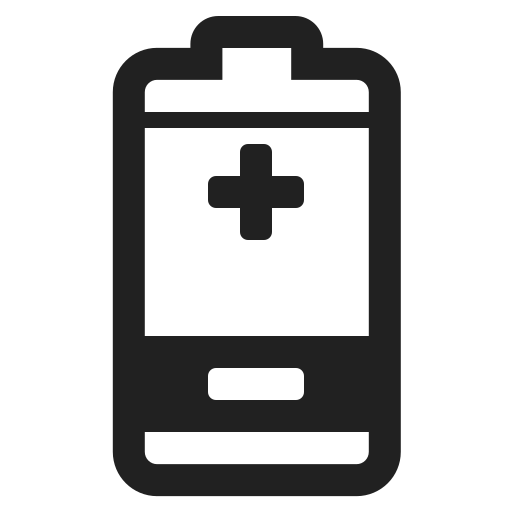
low battery high contrast